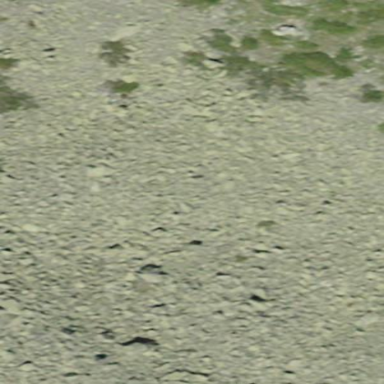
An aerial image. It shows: Natural scree.